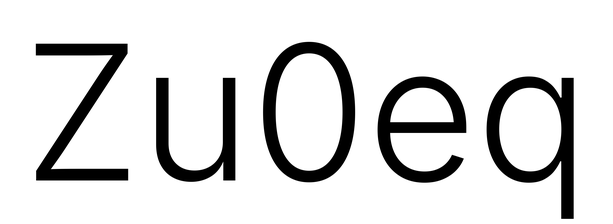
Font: Inter_Light